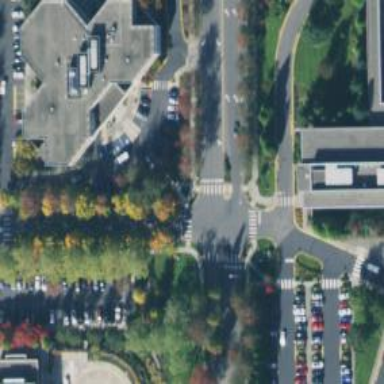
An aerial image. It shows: Marked pedestrian crossing with zebra designation and central island.